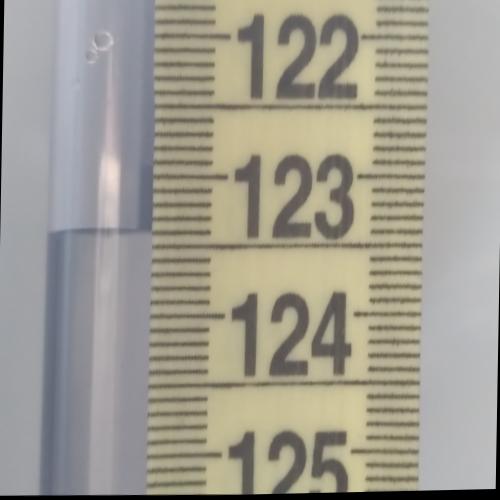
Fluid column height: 123.4 cm